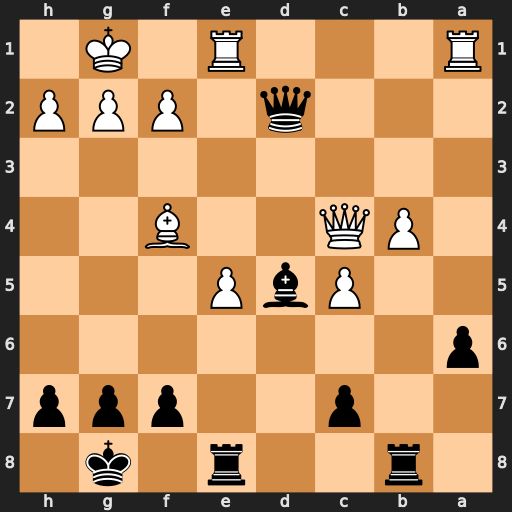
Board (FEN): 1r2r1k1/2p2ppp/p7/2PbP3/1PQ2B2/8/3q1PPP/R3R1K1
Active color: b
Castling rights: -
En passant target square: -
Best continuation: Qxe1+ Rxe1 Bxc4